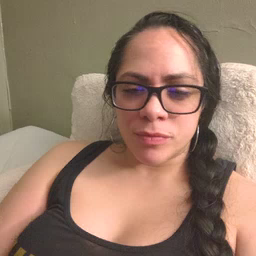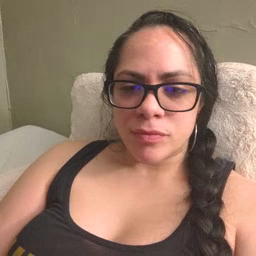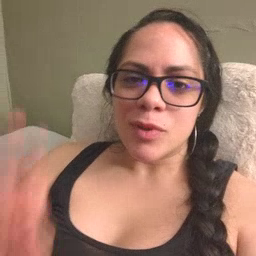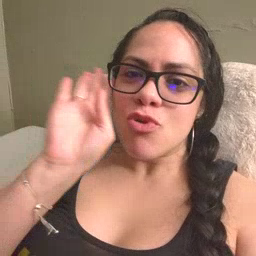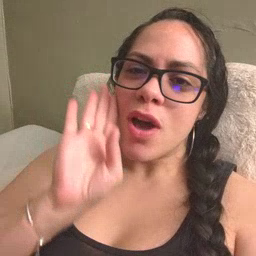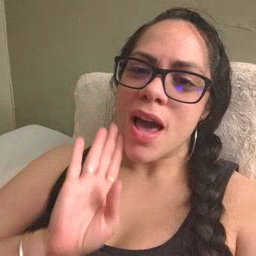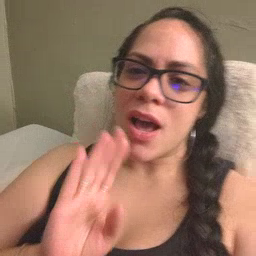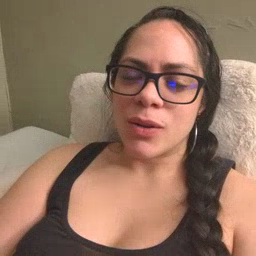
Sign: brown